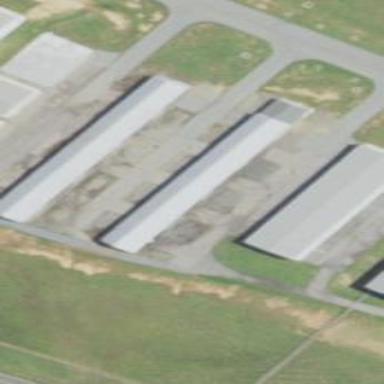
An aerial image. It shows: Hangar building.